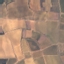
Land use / land cover: PermanentCrop